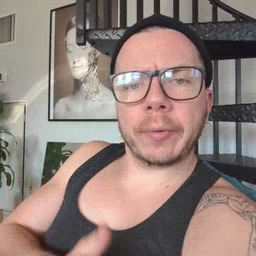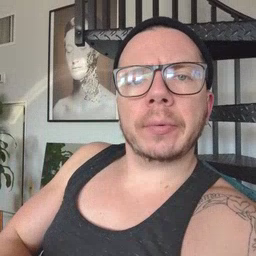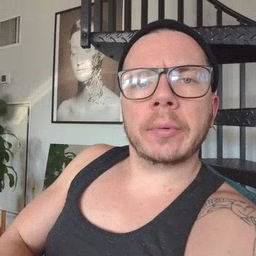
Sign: brother